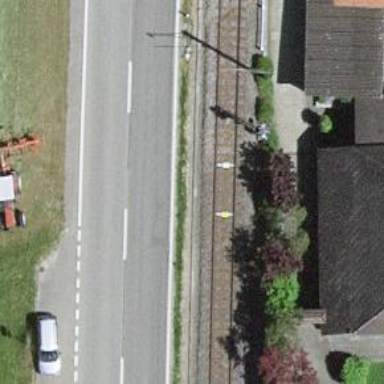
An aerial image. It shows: Railway signal.